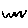
Label: zigzag